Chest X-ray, PA view. Patient: 61 years old, sex F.
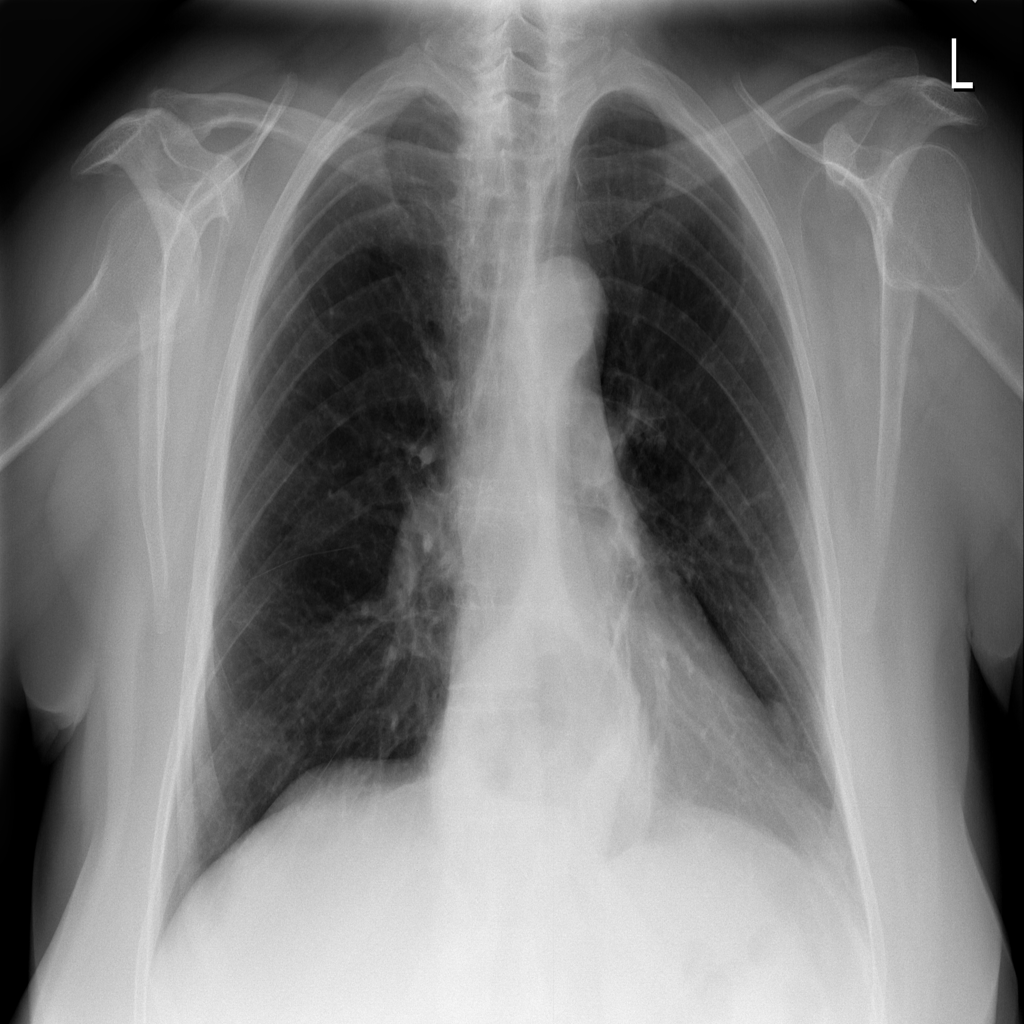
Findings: Hernia